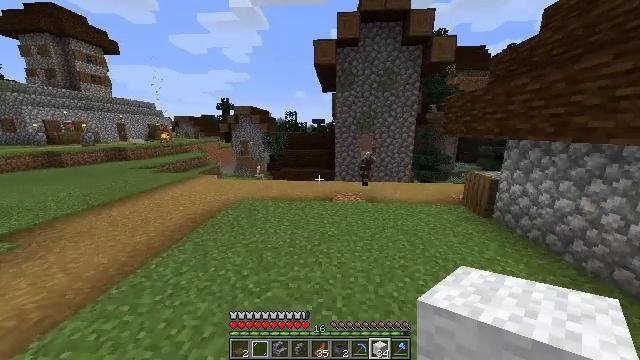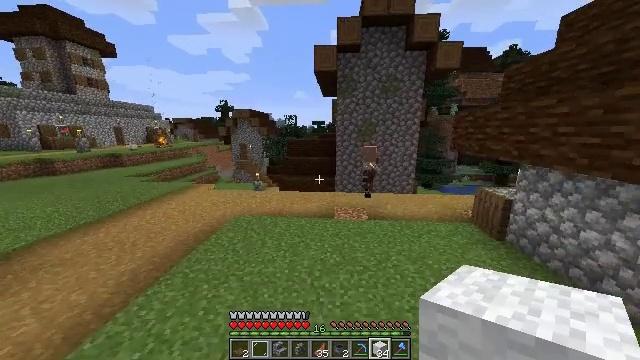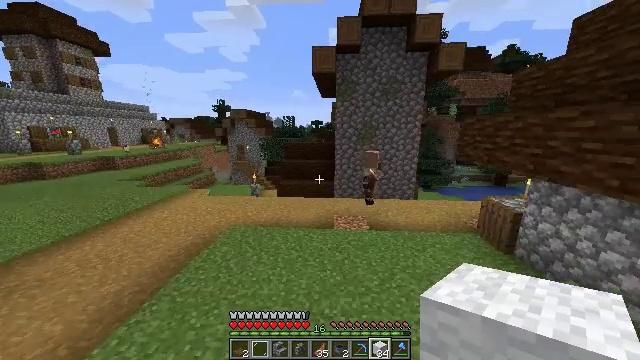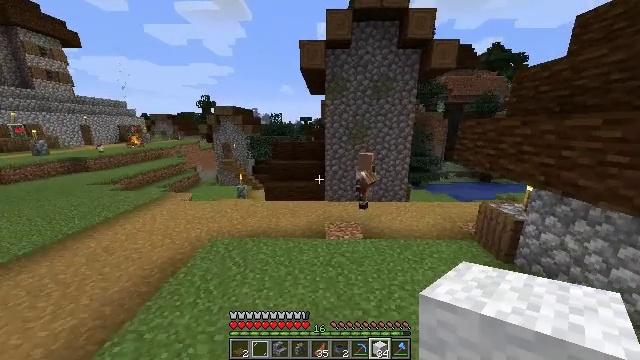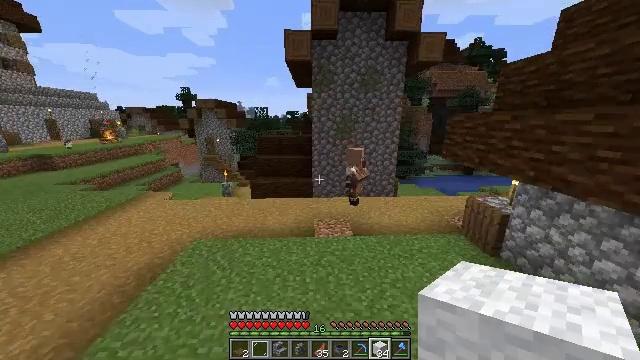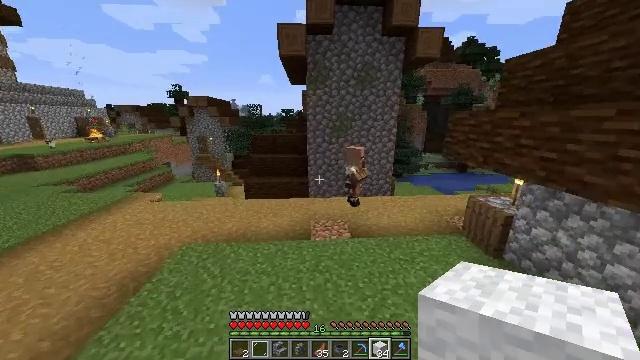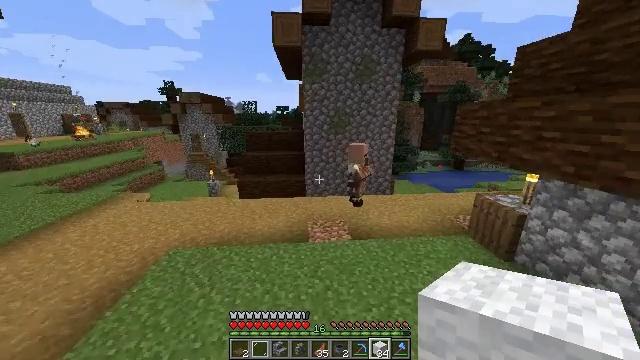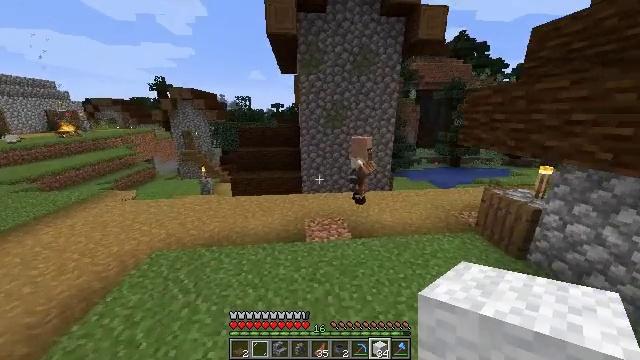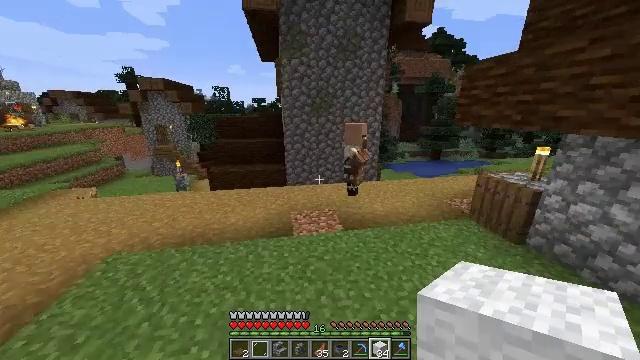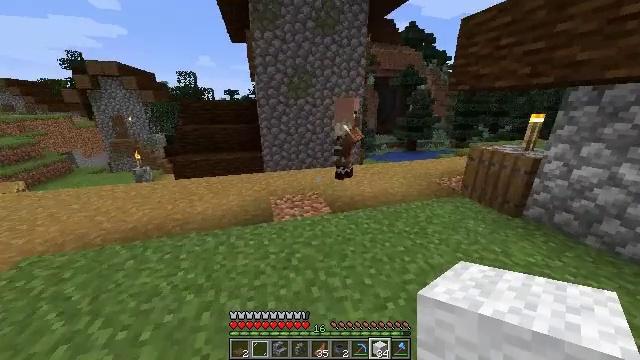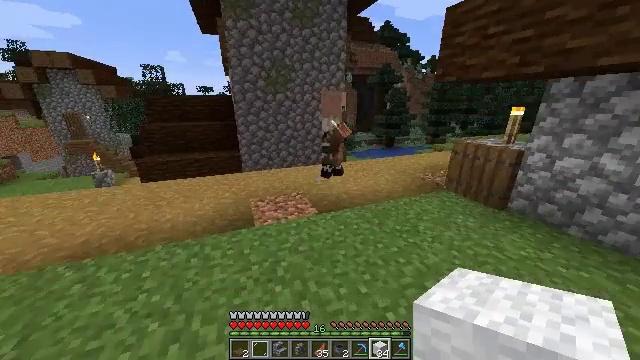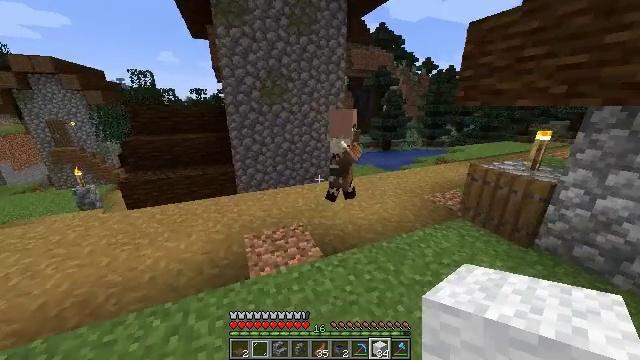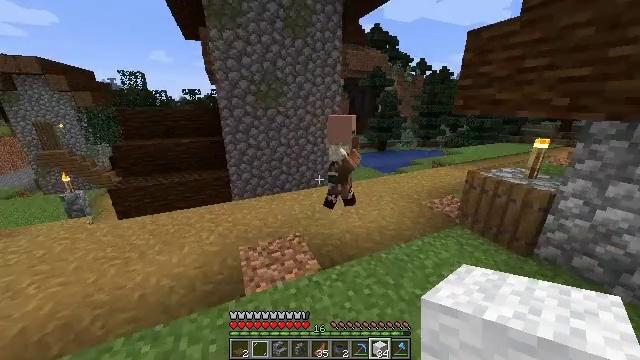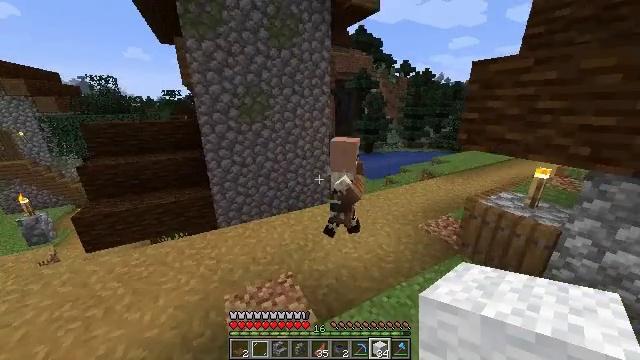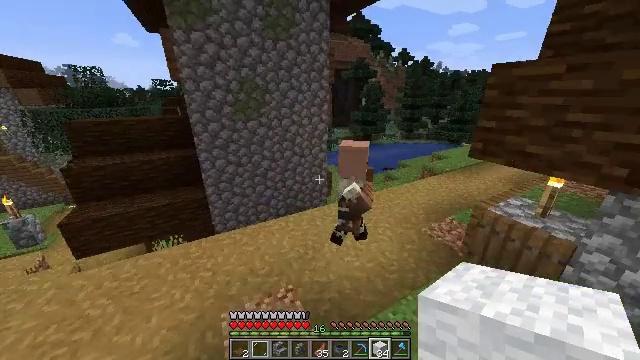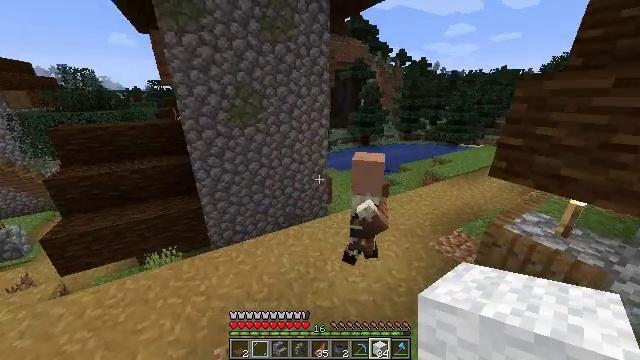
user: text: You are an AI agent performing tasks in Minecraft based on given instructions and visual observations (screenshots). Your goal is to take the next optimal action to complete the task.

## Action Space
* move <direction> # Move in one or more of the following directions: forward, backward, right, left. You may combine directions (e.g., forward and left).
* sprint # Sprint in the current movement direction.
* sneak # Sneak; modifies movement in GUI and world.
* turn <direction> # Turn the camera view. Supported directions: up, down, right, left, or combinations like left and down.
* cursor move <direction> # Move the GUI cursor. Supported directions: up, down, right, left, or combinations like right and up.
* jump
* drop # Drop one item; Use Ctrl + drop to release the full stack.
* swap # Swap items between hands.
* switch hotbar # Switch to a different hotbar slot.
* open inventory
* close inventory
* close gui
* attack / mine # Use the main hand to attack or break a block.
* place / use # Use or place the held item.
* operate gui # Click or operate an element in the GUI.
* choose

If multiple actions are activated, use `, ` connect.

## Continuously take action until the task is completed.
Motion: motion action
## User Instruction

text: Collect the blue bed by attacking it.
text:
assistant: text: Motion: move forward, jump
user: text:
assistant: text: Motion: move forward, jump
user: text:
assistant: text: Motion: move forward, turn right and down, jump
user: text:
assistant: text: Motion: move forward, turn right and down, jump
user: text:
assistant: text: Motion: move forward, turn right, jump
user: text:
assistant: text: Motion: move forward, turn right, jump
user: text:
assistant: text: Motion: move forward, sprint, turn right, jump
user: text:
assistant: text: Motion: move forward, sprint, turn right, jump
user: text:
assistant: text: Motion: move forward, sprint, turn right and down, jump
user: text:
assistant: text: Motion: move forward, sprint, turn right, jump
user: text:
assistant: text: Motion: move forward, turn right, jump
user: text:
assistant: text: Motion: move forward, turn right, jump
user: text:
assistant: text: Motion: move forward, turn right, jump
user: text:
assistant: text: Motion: move forward, turn down, jump
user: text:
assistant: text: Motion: move forward, jump
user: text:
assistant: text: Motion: move forward, jump
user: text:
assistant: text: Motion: move forward, jump
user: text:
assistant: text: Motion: move forward, jump
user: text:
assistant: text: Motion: move forward, turn left, jump
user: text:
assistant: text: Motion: move forward, turn right and up, jump
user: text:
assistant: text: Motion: move forward, sprint, turn right, jump
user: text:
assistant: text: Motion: move forward, sprint, turn right, jump
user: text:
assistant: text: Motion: move forward, sprint, turn right and up, jump
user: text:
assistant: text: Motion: move forward, sprint, turn right and up, jump
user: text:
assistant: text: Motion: move forward, turn right and up, jump
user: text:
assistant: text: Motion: move forward, turn right and up, jump
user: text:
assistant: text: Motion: move forward, turn right and up, jump
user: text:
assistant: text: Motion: move forward, turn right and up
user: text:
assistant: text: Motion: move forward, turn right and up
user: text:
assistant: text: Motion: move forward, turn left